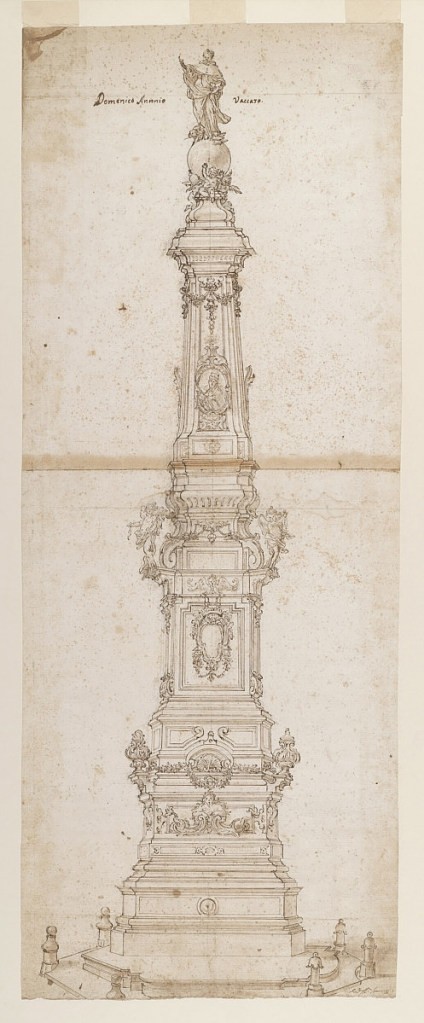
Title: Design for the Obelisk of St. Dominic, Piazza San Domenico Maggiore, Naples
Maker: Domenico Antonio Vaccaro, Italian, 1678–1745
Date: ca. 1737
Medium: Pen and brown ink, brush and brown wash, black chalk on cream laid paper
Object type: Drawing
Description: Lower section consists of a bilateral design for a hexagonal platform with posts with alternate suggestions on each side. The platform is shown from above. The obelisk is divided in many sections. The plans of the lower half are hexagonal. Various ornaments decorate the sections, including a mermaid, brackets with urns, and an escutcheon with cherub above.
Angels stand on brackets and there is a bust of a Pope on the frontispiece. At top of pedestal, seated and kneeling angels carrying a sphere upon which a saint stands. There is a dog with a torch beside him.

(Study for plague monument in Piazza before S. Domenico Maggiore, Naples.)